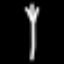
Label: fork